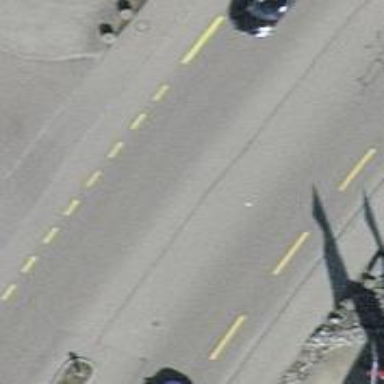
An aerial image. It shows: Secondary link road with asphalt surface.